Question: I have a Node.js / Meteor app that is left consistently running on a screen - it works no problem for around 20 hours, then without fail (when I'm out of the office) I get the infamous "Aw Snap" screen:

I have checked the chrome_debug log and the following line indicates the crash:
> [3868:3656:<PHONE>:FATAL:platform_canvas.cc(70)] SK_CRASH
However gives me nothing to go on - googling the error and variations retrieves very little results. What could I do to debug further?
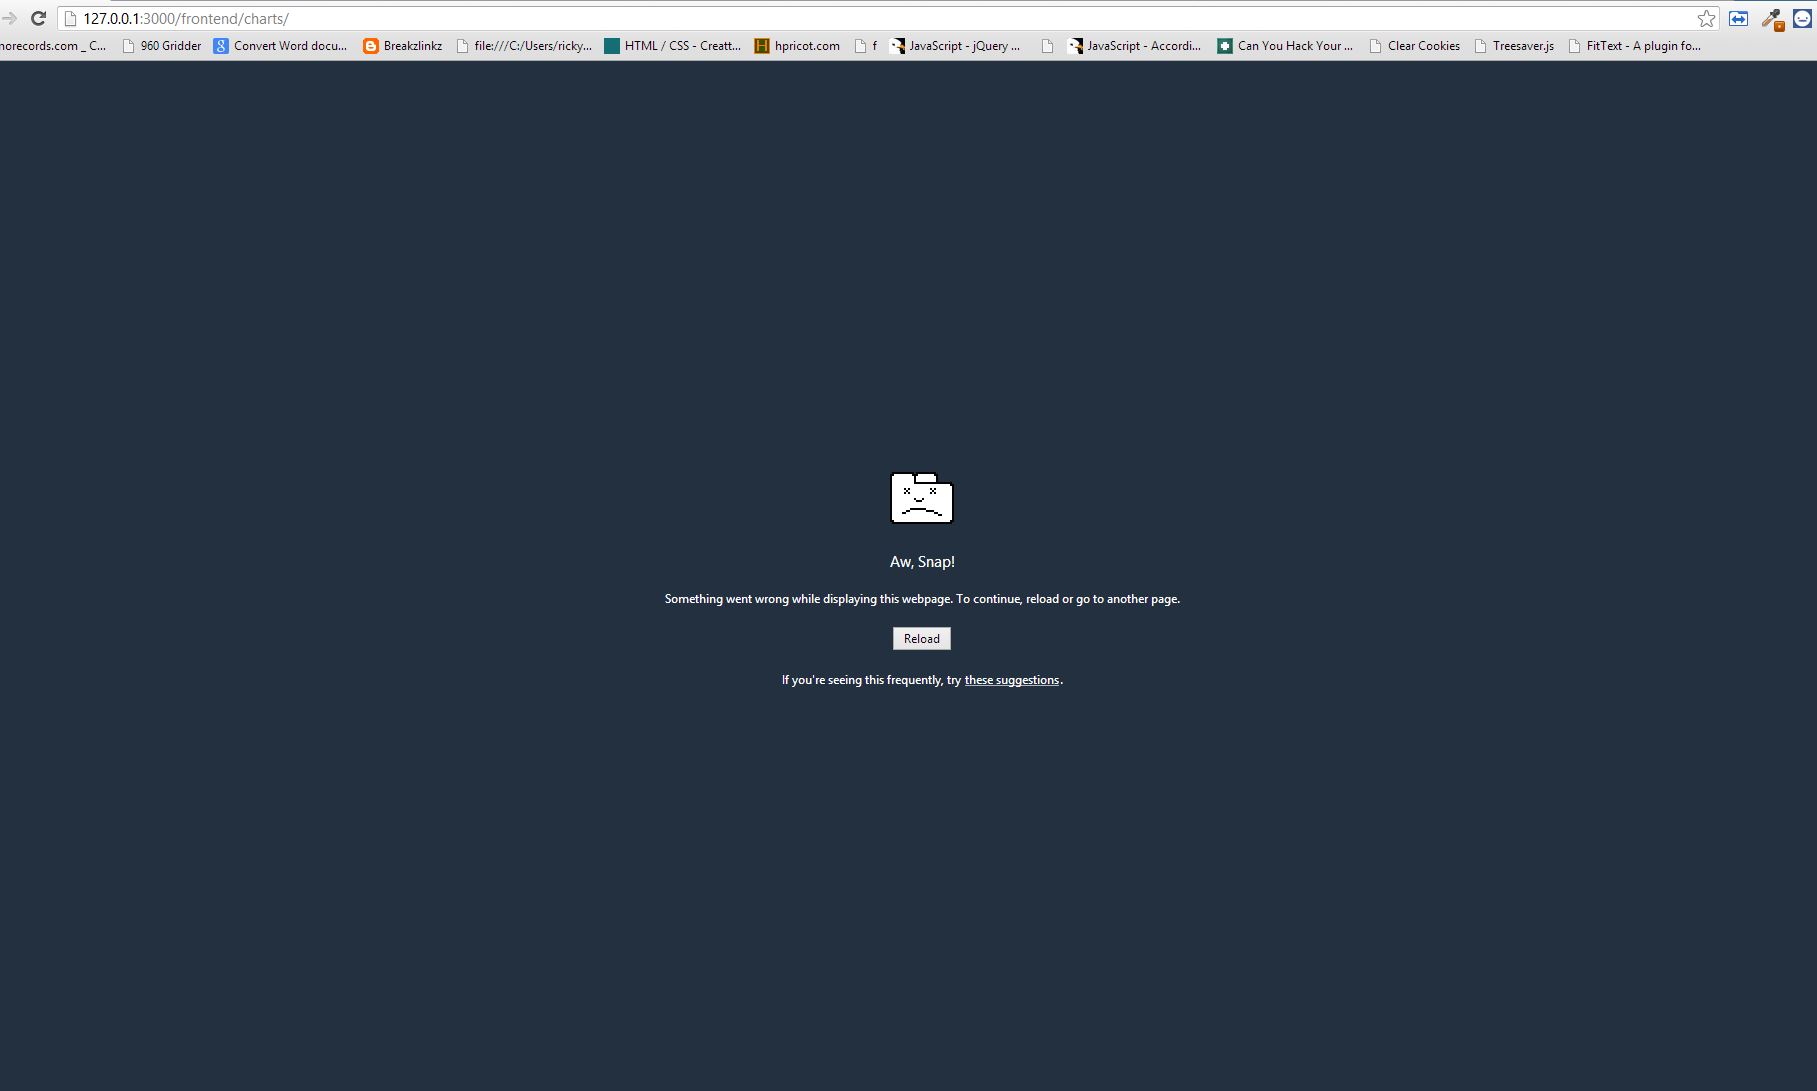
Answer: Most probably, you are running out of memory, and Skia (the Chrome graphics engine) is unable to create another canvas, hence the crash.
You should use the Profiles panel of the DevTools: take two heap snapshots and compare them, or use the <URL> technique.
You can get some insight of what's happening in the native land by using (<URL>